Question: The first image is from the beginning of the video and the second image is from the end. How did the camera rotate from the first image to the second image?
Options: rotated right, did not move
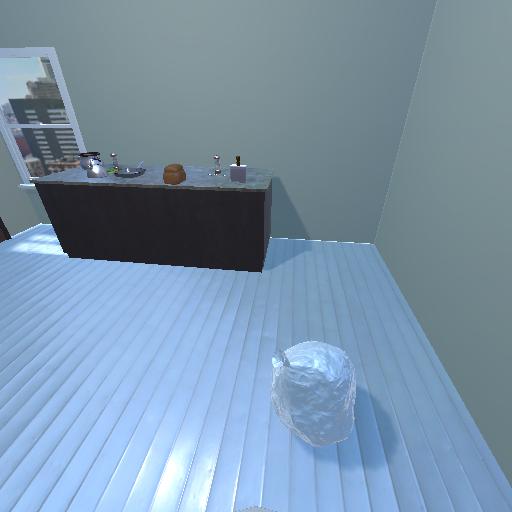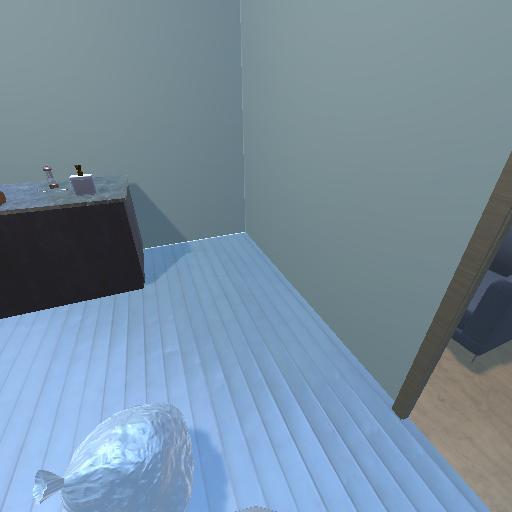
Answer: rotated right